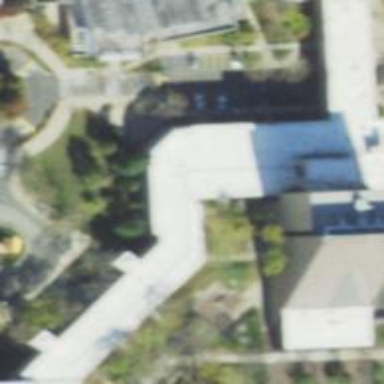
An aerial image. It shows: College building.